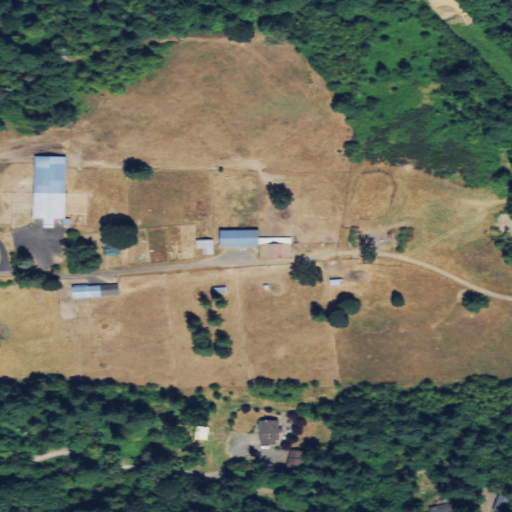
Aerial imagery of cape in Washington named Cardai Hill containing pasture, mixed forest, deciduous forest, open development, low intensity development, evergreen forest, shrub, and medium intensity development